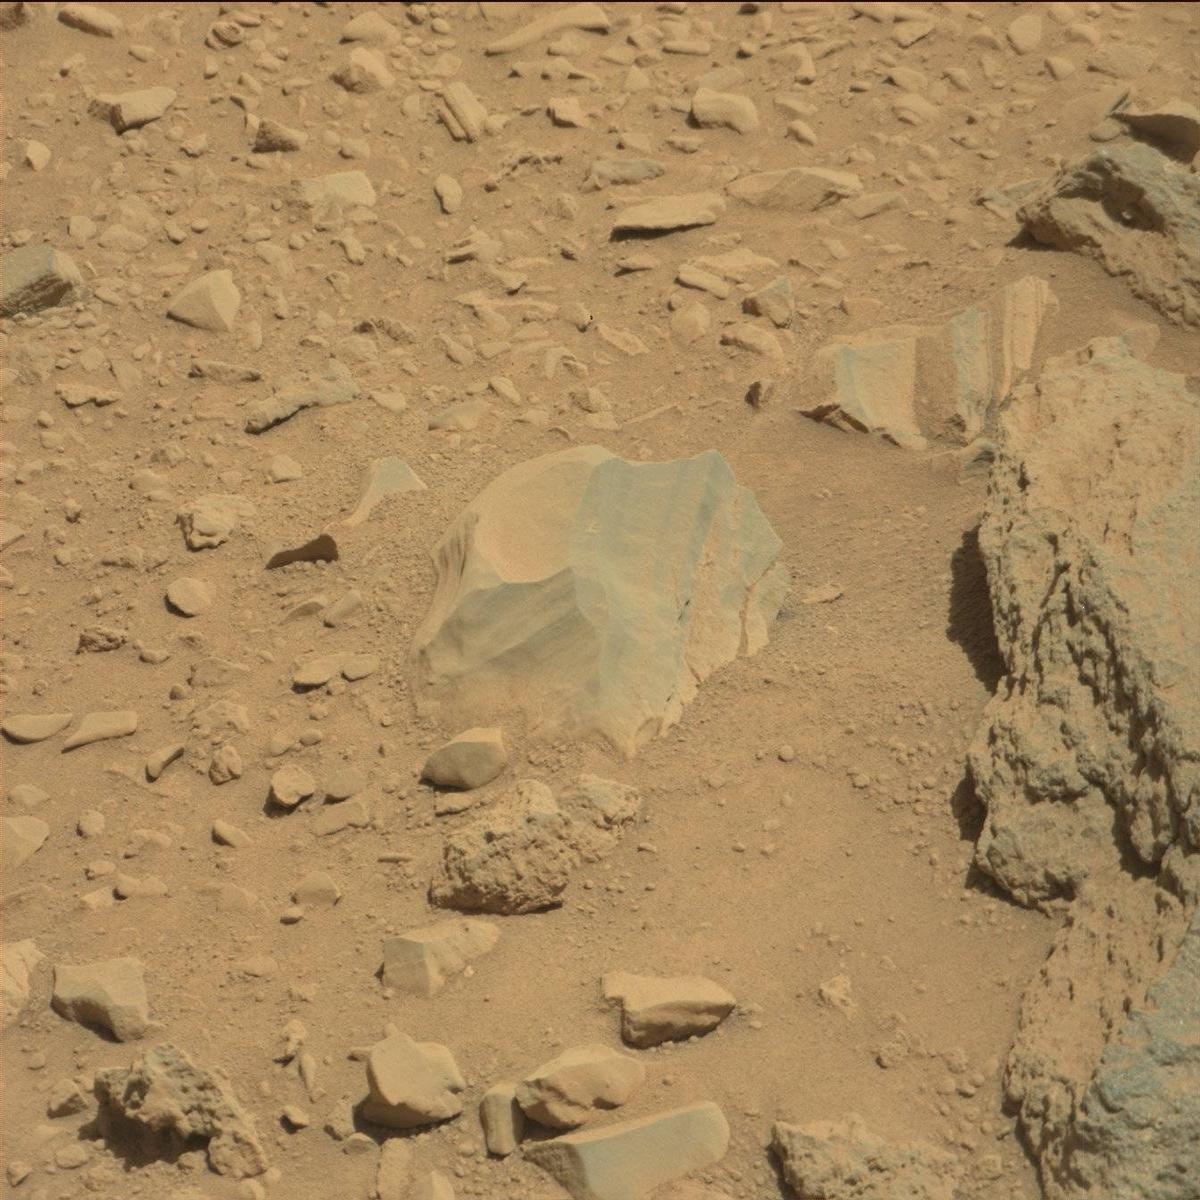
Terrain classes present: Bedrock, Rock, Sand / Soil